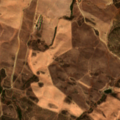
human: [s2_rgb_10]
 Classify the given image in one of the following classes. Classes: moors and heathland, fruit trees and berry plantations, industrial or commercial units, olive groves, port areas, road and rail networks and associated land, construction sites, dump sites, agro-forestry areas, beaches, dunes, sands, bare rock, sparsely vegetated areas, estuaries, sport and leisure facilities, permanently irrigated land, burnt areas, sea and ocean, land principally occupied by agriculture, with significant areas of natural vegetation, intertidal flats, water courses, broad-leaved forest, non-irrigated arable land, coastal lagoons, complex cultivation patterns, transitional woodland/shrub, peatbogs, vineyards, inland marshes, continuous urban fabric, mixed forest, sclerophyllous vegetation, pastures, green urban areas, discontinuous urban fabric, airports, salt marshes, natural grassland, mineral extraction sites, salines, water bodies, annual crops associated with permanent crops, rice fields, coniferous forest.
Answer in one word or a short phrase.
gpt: non-irrigated arable land, land principally occupied by agriculture, with significant areas of natural vegetation, sclerophyllous vegetation, transitional woodland/shrub